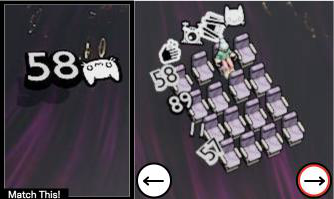
Task: seats
Answer: no